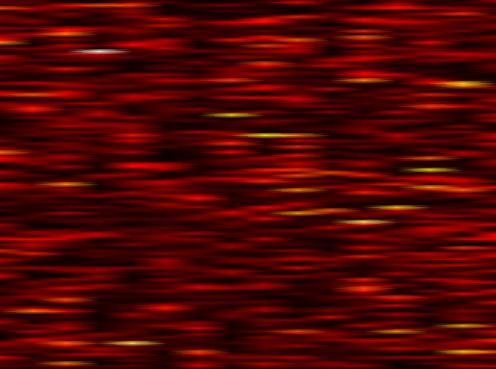
Label: OFDM